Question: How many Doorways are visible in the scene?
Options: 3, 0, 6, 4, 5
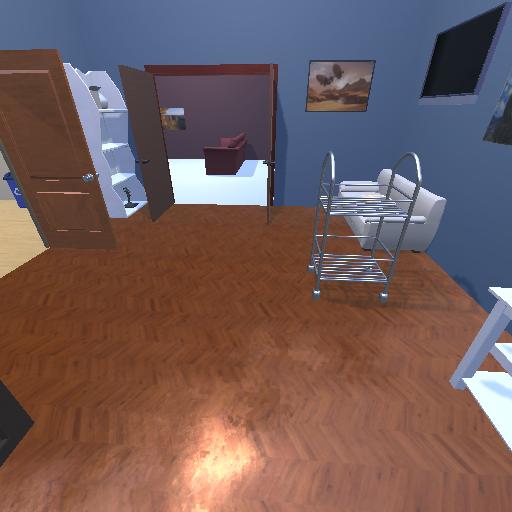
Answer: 3